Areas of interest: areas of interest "Hotel"
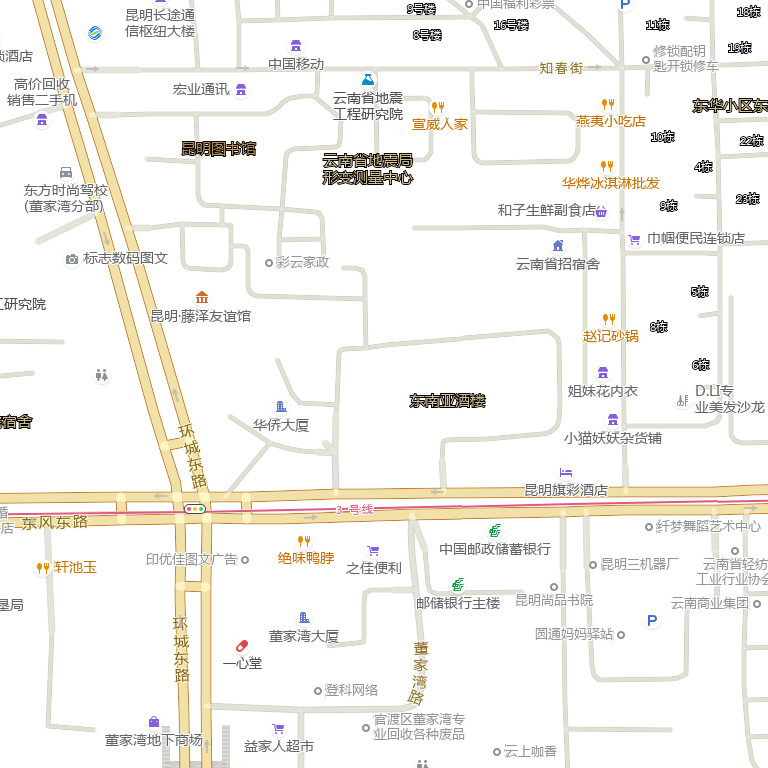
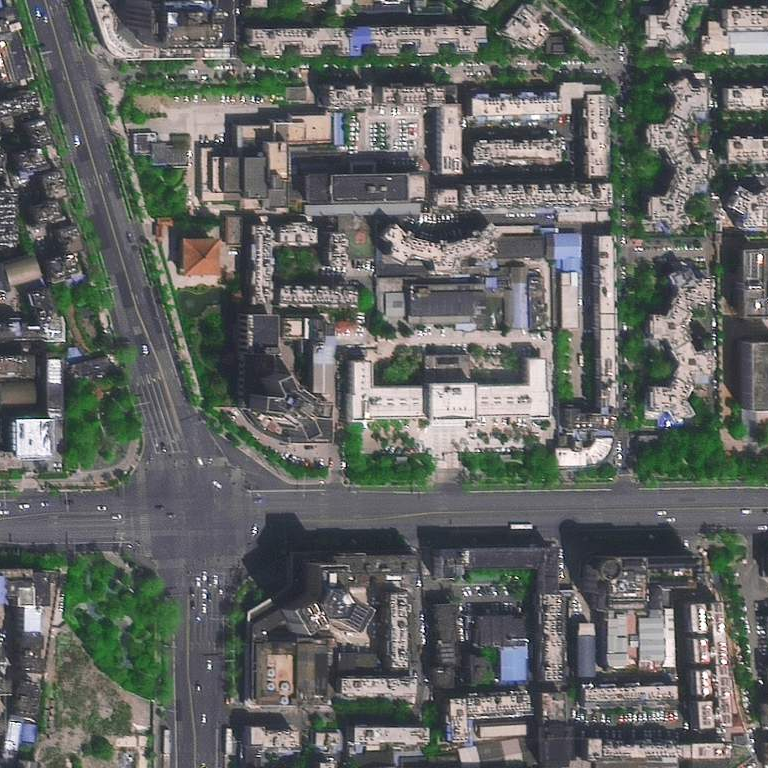